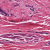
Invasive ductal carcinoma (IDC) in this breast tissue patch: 0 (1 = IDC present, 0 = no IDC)